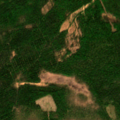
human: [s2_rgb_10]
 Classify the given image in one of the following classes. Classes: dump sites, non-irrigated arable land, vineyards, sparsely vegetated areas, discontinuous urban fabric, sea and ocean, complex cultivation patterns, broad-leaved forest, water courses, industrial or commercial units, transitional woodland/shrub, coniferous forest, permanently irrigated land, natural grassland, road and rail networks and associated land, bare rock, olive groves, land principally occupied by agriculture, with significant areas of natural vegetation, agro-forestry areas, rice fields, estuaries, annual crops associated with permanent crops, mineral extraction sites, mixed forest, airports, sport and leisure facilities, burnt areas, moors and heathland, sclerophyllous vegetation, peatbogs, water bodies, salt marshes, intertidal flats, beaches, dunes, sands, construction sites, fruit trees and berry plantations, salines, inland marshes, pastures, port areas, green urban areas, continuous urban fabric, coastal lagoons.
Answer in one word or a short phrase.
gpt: mixed forest, transitional woodland/shrub